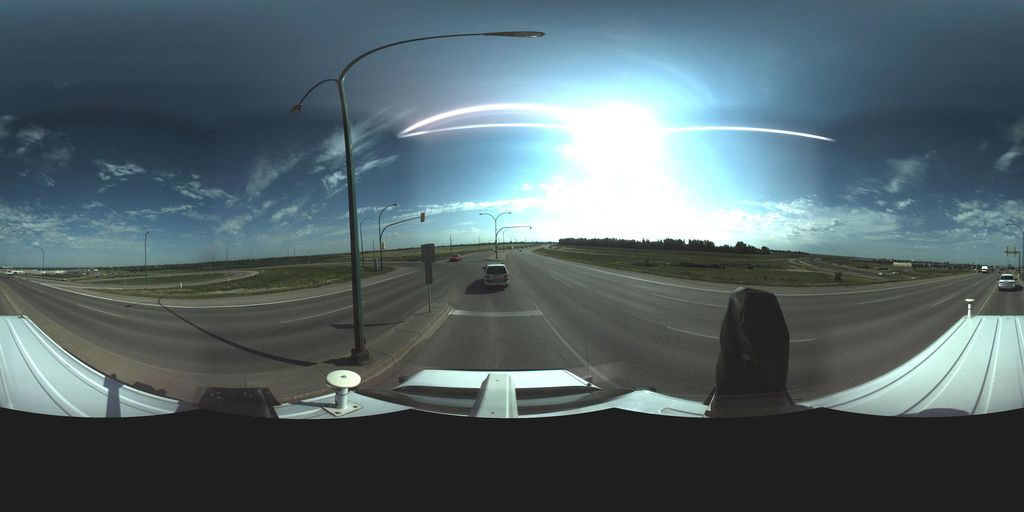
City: saskatoon